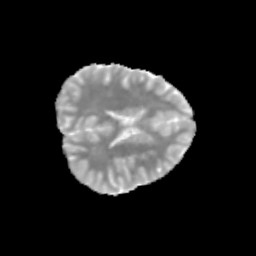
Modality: MD
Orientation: axial
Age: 12
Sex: female
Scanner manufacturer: siemens
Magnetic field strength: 3 T
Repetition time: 3.8 s
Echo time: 0.07 s